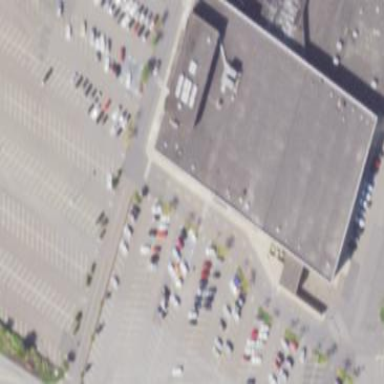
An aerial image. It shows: Department store building.